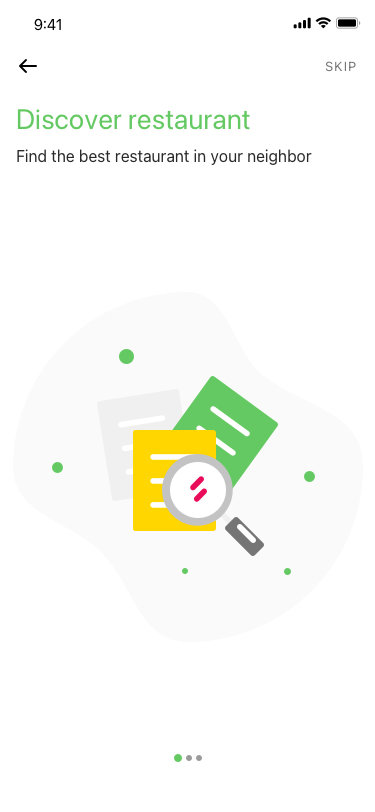
Text in this UI design:
Skip
Discover restaurant
Find the best restaurant in your neighbor